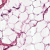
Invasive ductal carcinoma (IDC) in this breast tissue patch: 0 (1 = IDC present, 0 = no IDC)